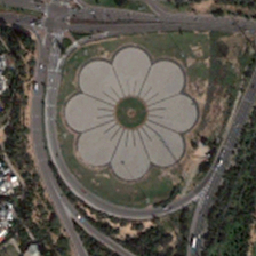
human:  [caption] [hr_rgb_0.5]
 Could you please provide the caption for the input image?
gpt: A grey road circled a square in petal form

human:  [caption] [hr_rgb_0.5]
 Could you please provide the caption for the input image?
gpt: A grey street surrounded by a petal-shaped square

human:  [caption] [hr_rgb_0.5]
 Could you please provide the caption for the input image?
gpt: A gray road surrounds a petal shaped square

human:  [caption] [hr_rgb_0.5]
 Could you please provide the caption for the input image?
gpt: The grey road surrounded a petal square

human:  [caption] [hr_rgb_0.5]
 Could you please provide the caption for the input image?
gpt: A grey road circled a square in petal form